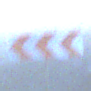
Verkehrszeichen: RichtungstafelnInKurvenGrossRechts
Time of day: SunriseSunset
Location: Outdoor (RoadRail)
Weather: Clear
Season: NotSpecified
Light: Natural